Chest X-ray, AP view. Patient: 24 years old, sex M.
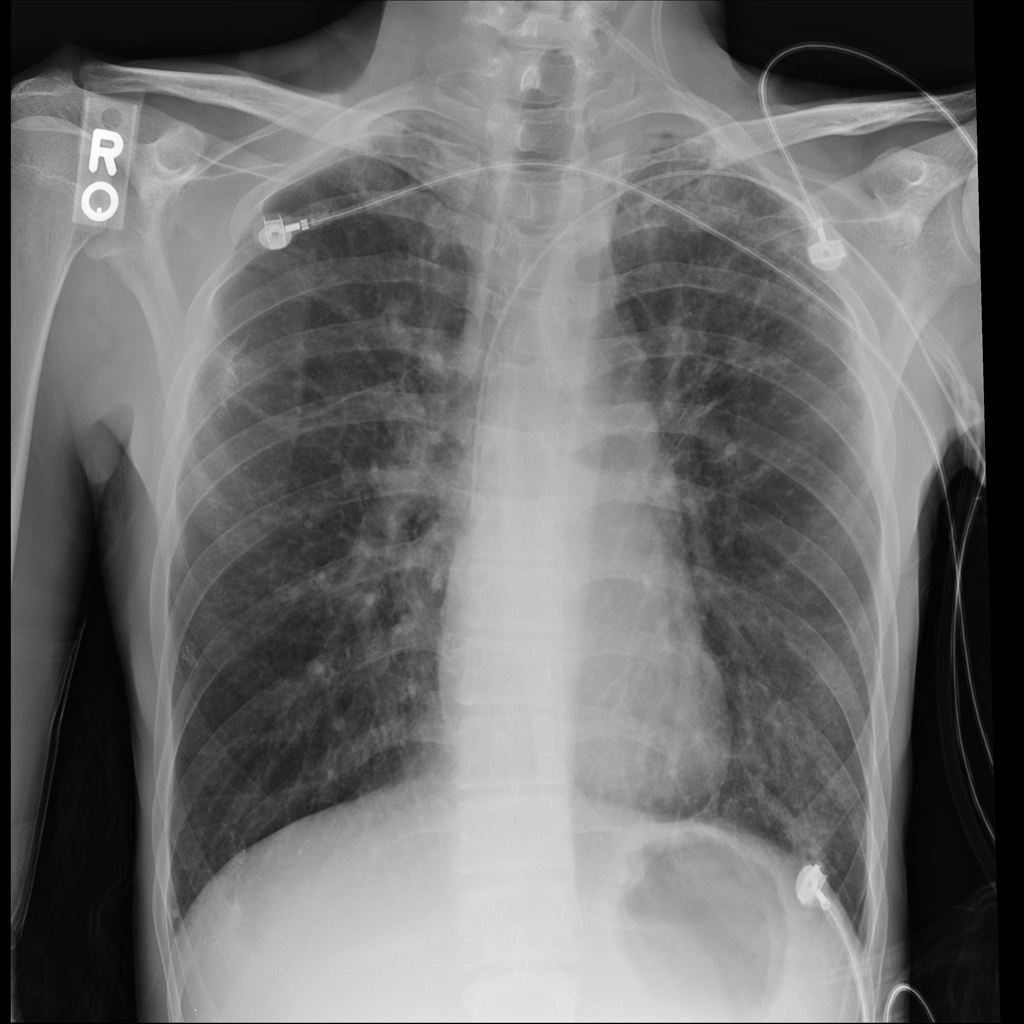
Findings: Infiltration